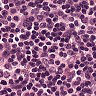
Metastatic tissue present: no